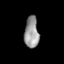
Tissue: lung
Cell type: Others
Senescence score: 0.2233
Nuclear area (px): 443
Mean DAPI intensity: 150.506